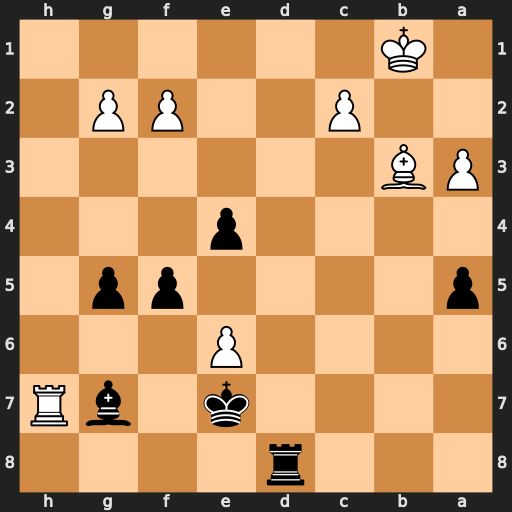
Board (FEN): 3r4/4k1bR/4P3/p4pp1/4p3/PB6/2P2PP1/1K6
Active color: b
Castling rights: -
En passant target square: -
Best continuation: Rd1+ Ka2 Ra1#